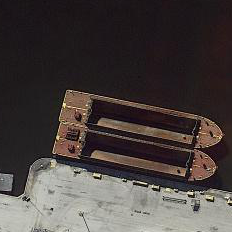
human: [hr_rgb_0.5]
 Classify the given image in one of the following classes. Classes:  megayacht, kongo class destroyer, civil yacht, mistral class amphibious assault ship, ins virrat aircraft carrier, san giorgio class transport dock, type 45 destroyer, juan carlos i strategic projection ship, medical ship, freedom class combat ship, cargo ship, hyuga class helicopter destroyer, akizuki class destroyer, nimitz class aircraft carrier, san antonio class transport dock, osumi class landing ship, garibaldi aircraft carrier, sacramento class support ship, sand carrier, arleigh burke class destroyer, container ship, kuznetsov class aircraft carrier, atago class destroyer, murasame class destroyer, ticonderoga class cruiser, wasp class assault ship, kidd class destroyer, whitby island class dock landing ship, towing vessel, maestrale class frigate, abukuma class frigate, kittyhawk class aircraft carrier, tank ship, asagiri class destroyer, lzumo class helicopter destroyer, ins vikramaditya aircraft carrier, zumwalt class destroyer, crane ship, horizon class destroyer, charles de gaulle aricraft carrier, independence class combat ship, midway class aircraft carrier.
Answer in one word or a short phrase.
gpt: Sand carrier